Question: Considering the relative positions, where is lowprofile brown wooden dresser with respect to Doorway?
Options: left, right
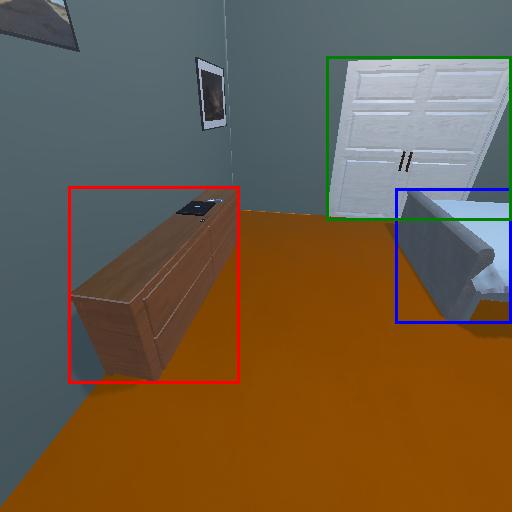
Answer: left